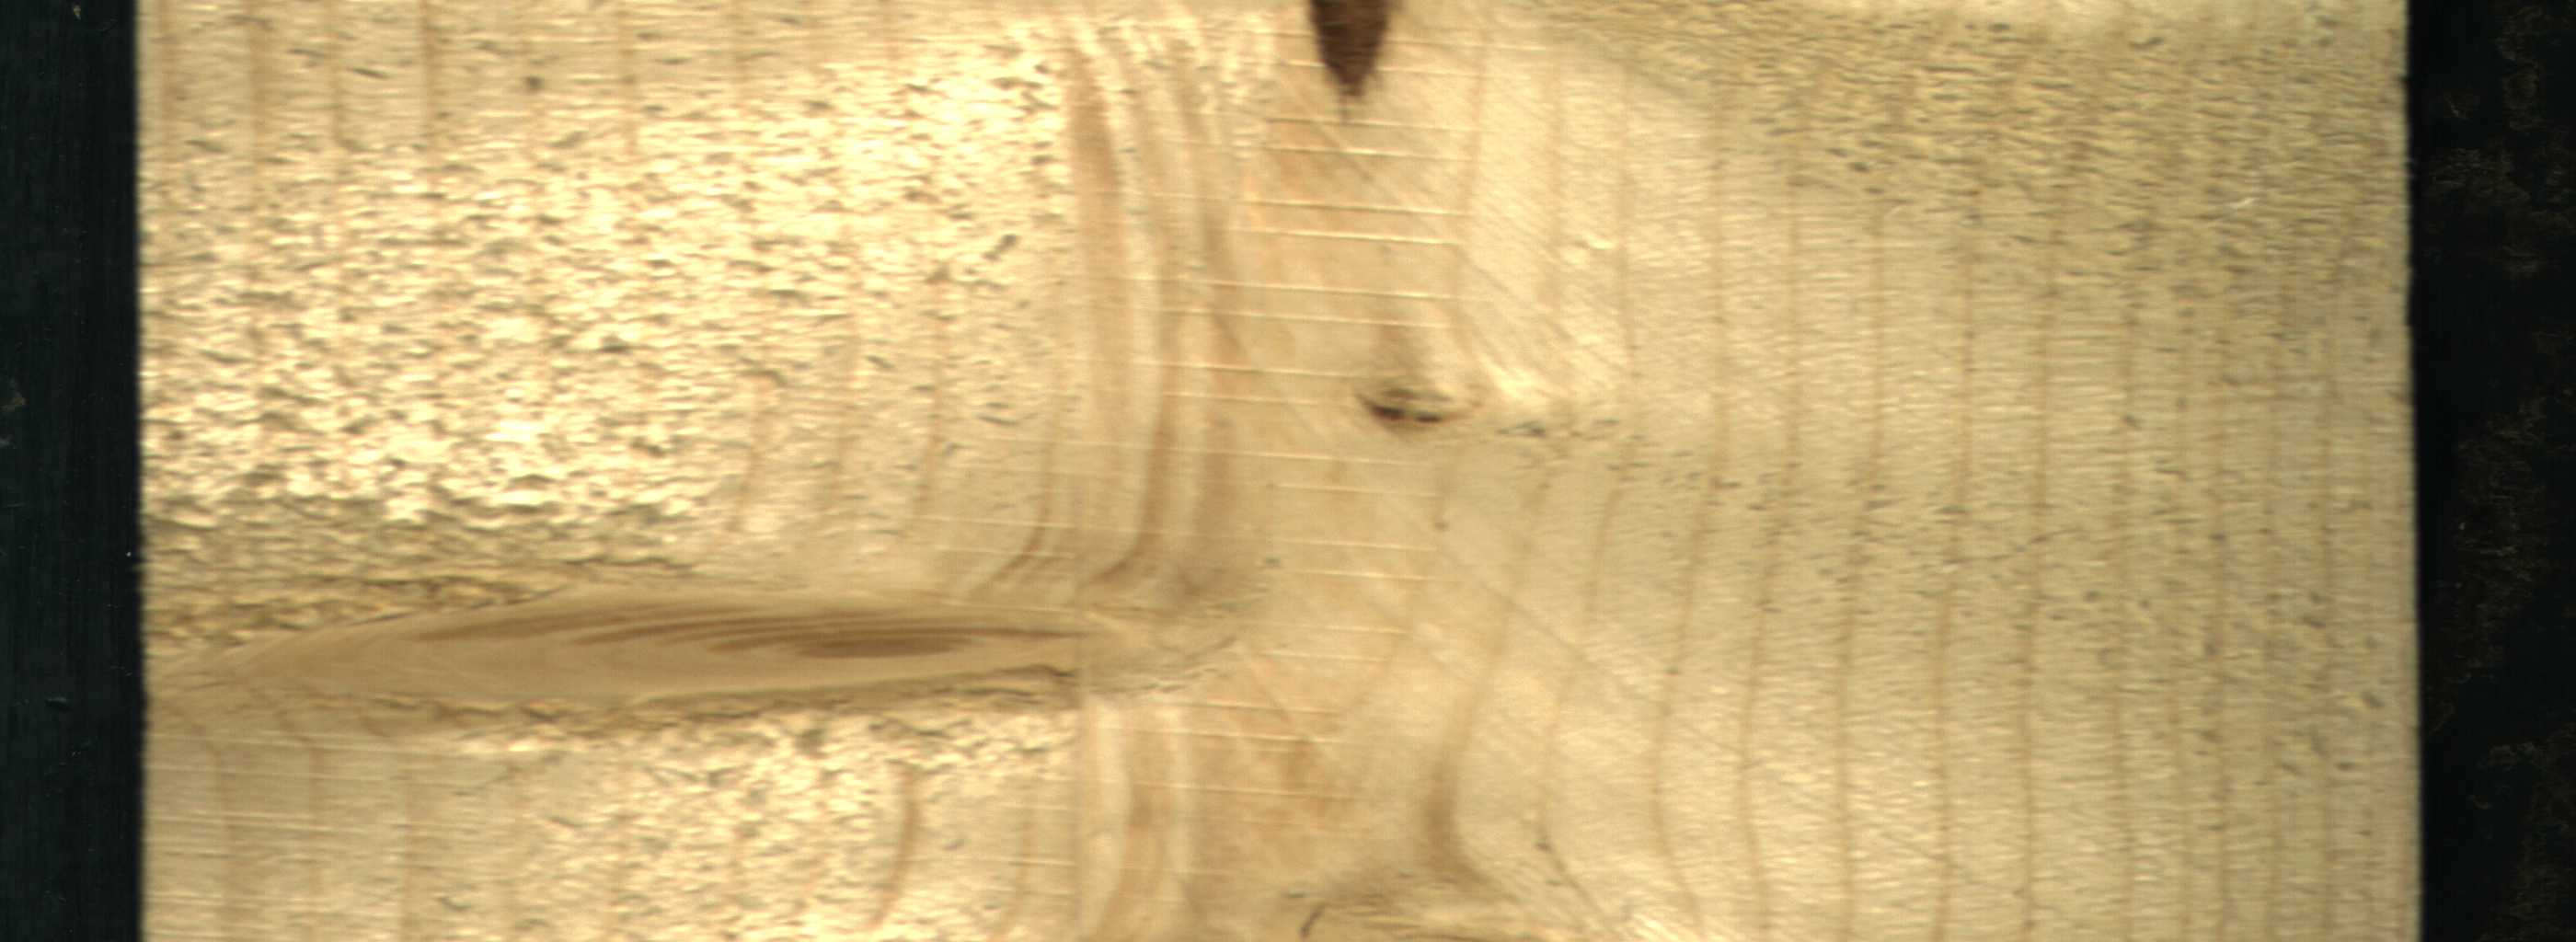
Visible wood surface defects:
Marrow
Live_Knot
Live_Knot